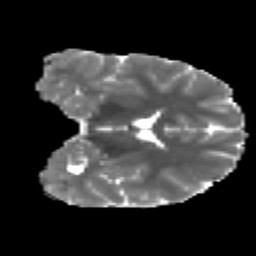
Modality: MD
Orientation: coronal
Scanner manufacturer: ge
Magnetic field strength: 3 T
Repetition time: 7.98 s
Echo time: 0.0701 s